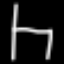
Label: chair